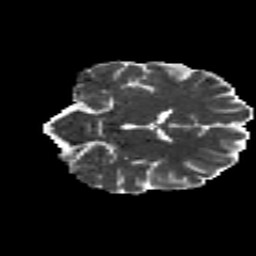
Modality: MD
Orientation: coronal
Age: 29
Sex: male
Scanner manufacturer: siemens
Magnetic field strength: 3 T
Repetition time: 8.8 s
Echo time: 0.085 s